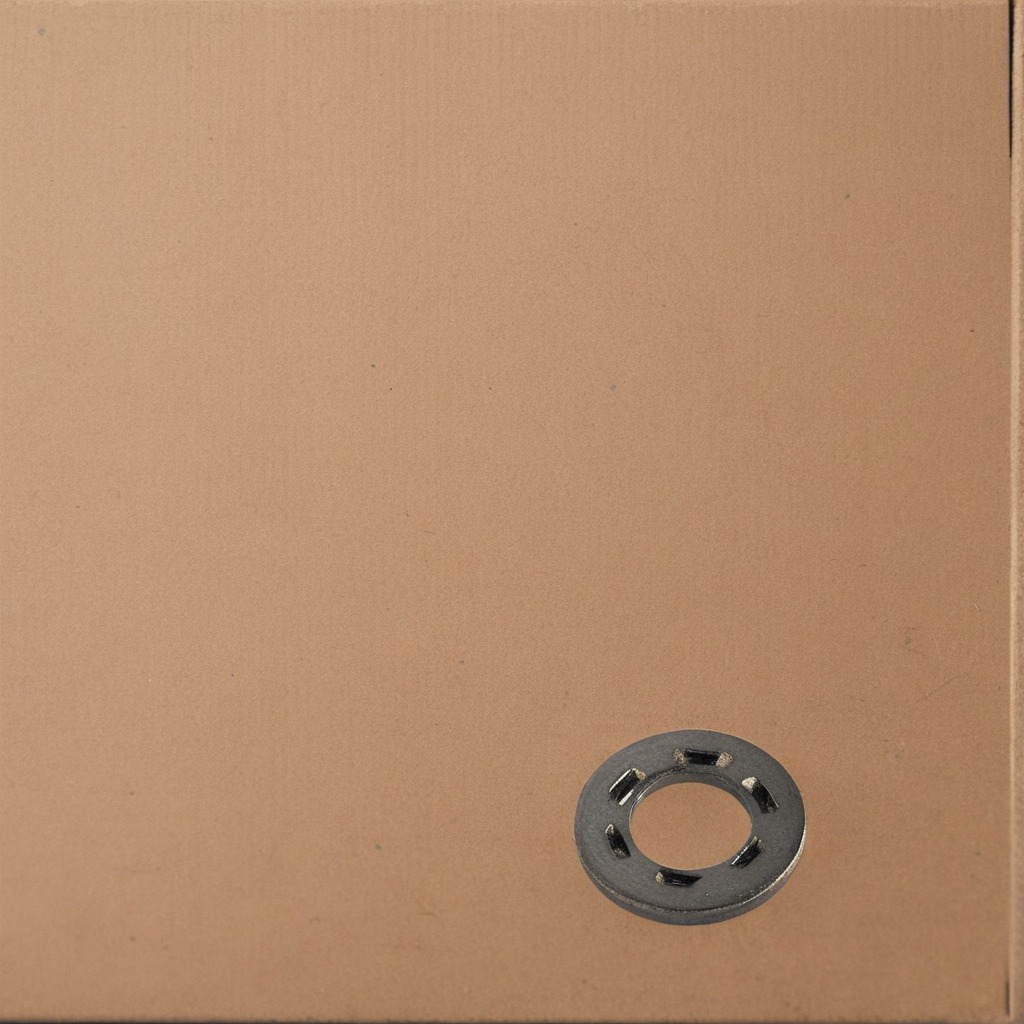
A flat metal washer is lying on a clean dry cardboard box surface in an outdoor workshop during daytime bright natural light soft shadows slightly creased but